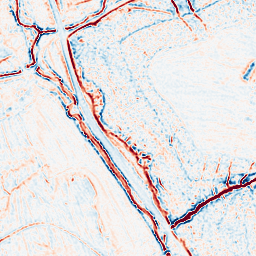
Category: multiscale
Decomposition family: log
Decomposition parameters: sigma: 1
Upsampling method: cubic_catmull_rom
Upsampling parameters: scale: 4
Upsampling scale: 4